Question: I need to select rows where data type differs for the same column name.
This is my dataset. Highlighted rows are expected to be in a result.

I tried following SQL script but it doesn't return expected result
'''
SELECT COLUMN_NAME, DATA_TYPE
FROM tablecolumns
WHERE COLUMN_NAME IN (
SELECT COLUMN_NAME
FROM tablecolumns
WHERE COLUMN_NAME IN (
SELECT COLUMN_NAME
FROM tablecolumns
GROUP BY DATA_TYPE, COLUMN_NAME
HAVING count(*) = 1)
GROUP BY COLUMN_NAME
HAVING count(*) > 1)
ORDER BY COLUMN_NAME
'''
Here is a link to SQL fiddle <URL>
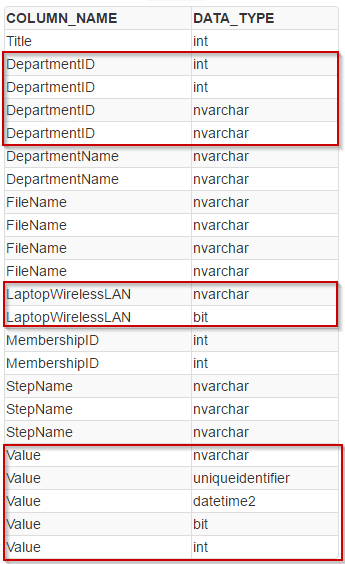
Answer: Firstly, you could get the column names which have more than one data type using GROUP BY and HAVING:
'''
SELECT COLUMN_NAME
FROM tablecolumns
GROUP BY COLUMN_NAME
HAVING count(DISTINCT DATA_TYPE) > 1
'''
Then, you could display all the rows where their columns name lies within that result using WHERE IN(..)
'''
SELECT COLUMN_NAME, DATA_TYPE
FROM tablecolumns
WHERE COLUMN_NAME IN (
SELECT COLUMN_NAME
FROM tablecolumns
Group by COLUMN_NAME
HAVING count(DISTINCT DATA_TYPE) > 1
)
ORDER BY COLUMN_NAME
'''
Or using INNER JOIN
'''
SELECT a.COLUMN_NAME , a.DATA_TYPE
FROM tablecolumns a
INNER JOIN (
SELECT b.COLUMN_NAME
FROM tablecolumns b
Group by b.COLUMN_NAME
HAVING count(DISTINCT b.DATA_TYPE) > 1
) c ON c.COLUMN_NAME = a.COLUMN_NAME
ORDER BY a.COLUMN_NAME
'''